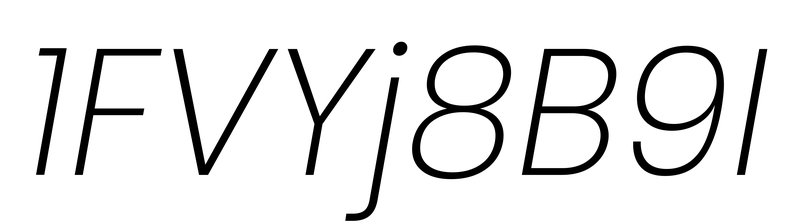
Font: Poppins-ExtraLightItalic